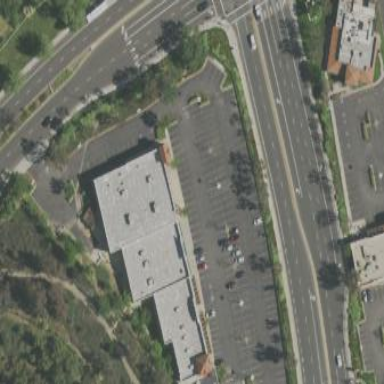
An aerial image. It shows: Commercial building.